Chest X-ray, AP view. Patient: 34 years old, sex M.
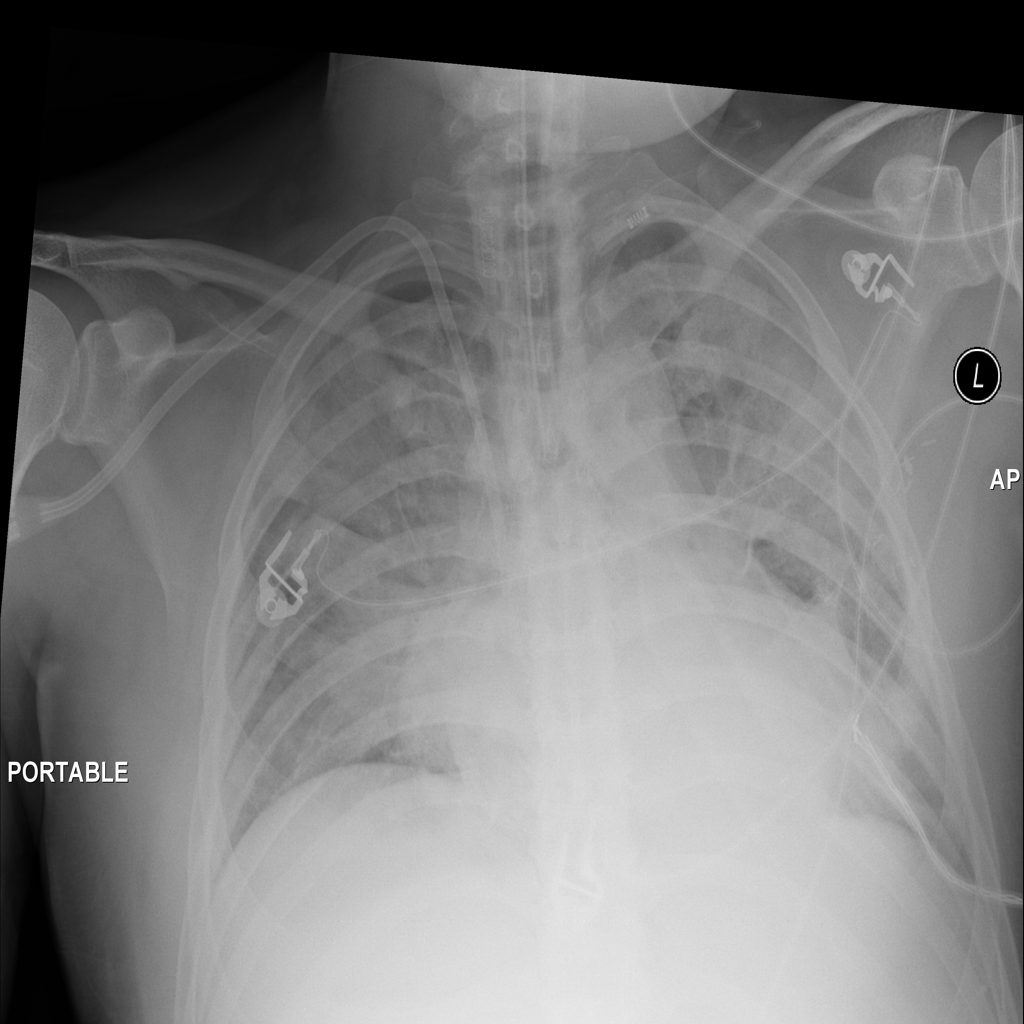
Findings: Edema